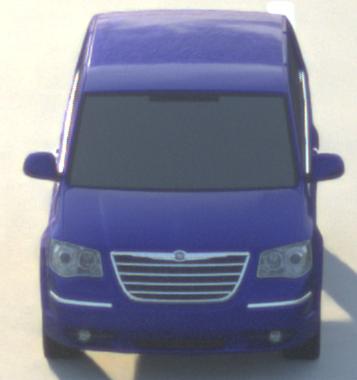
Make: Chrysler
Model: Grand Voyager 3.8
Detailed model: Grand Voyager
Model produced from: 2008/03
Model produced until: 2010/12
Doors: 5
Color: blue
Road condition: dry road
Daytime: sunrise or sunset
Contrast: low contrast